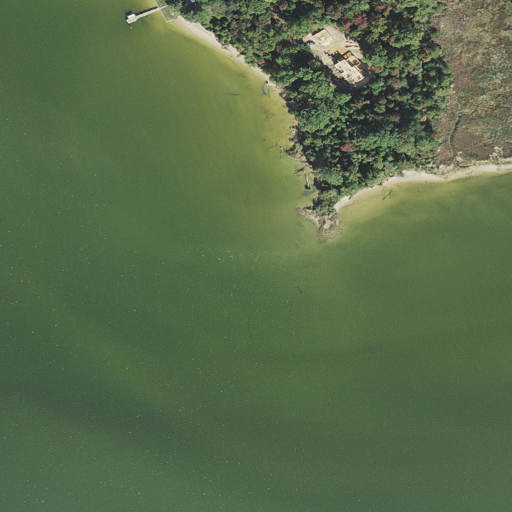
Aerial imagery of cape in Maryland named Huggins Point containing open water, woody wetlands, and herbaceous wetlands